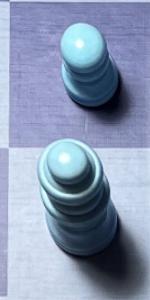
Label: Queen_White